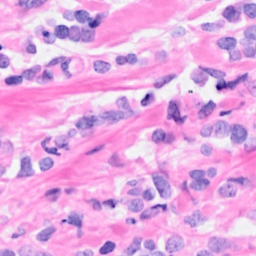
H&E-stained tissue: Breast